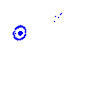
Particle: pion